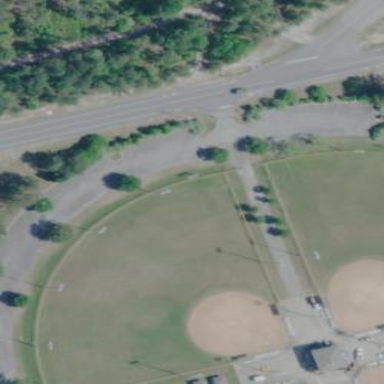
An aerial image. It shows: Softball pitch for leisure sports.